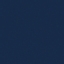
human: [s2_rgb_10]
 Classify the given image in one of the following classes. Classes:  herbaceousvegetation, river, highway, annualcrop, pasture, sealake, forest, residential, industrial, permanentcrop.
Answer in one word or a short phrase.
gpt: SeaLake